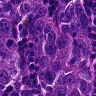
Metastatic tissue present: yes